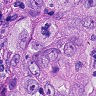
Metastatic tissue present: yes